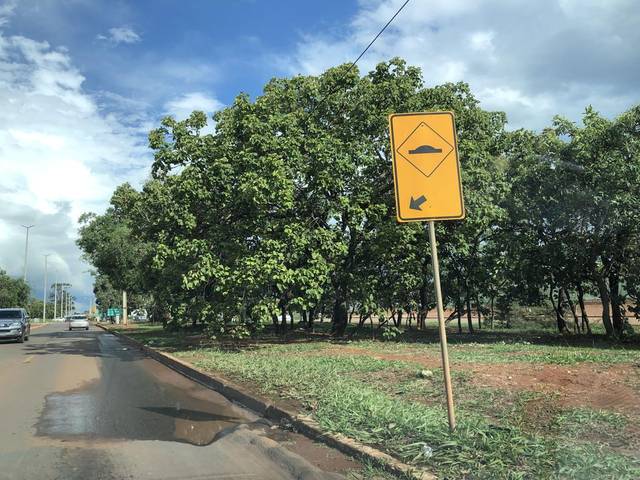
Region: Brazil
Coordinates: -15.832, -47.95